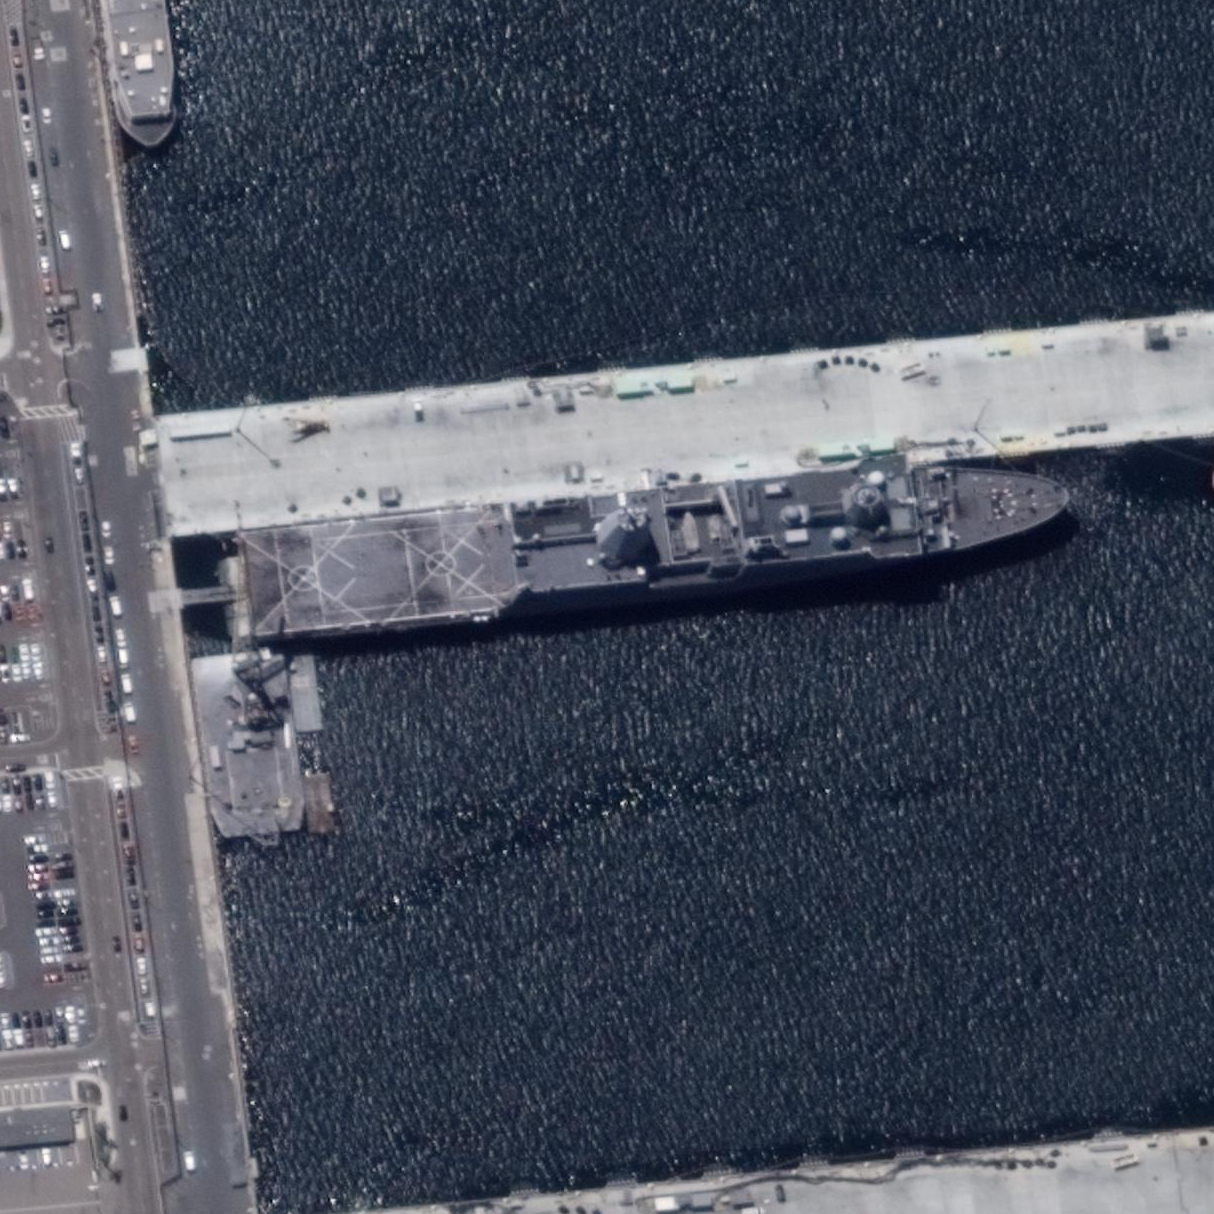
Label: combat